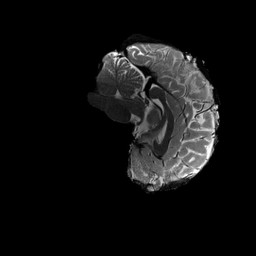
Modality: T2w
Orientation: sagittal
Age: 20
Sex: male
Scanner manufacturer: siemens
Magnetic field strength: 3 T
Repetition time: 3.2 s
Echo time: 0.564 s